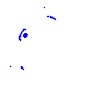
Particle: pion